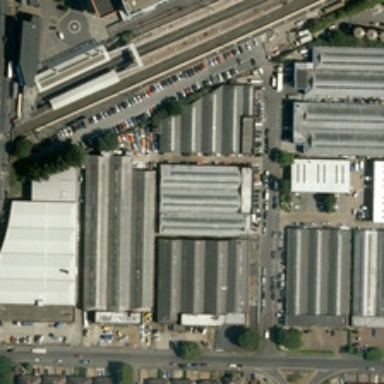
Surrounded by three roads  some factory buildings with stripes of white and grey are lying across the residential buildings .